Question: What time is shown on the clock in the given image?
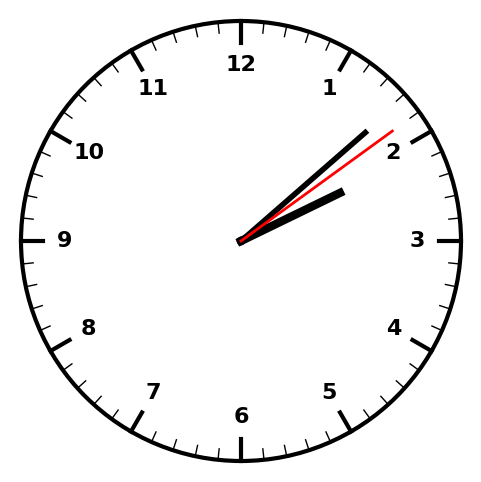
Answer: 02:08:09